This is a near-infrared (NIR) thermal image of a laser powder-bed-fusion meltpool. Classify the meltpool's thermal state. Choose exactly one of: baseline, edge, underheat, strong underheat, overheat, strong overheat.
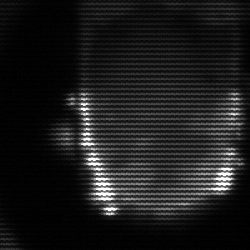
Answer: baseline